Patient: sex M, age 57
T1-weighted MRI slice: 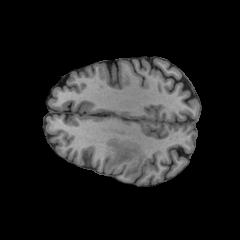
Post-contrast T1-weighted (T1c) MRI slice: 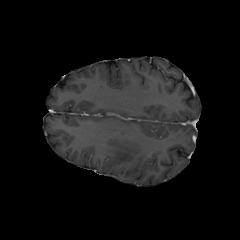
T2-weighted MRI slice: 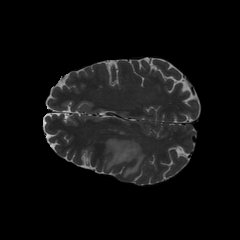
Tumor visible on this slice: yes
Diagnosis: Astrocytoma, IDH-wildtype
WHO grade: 2